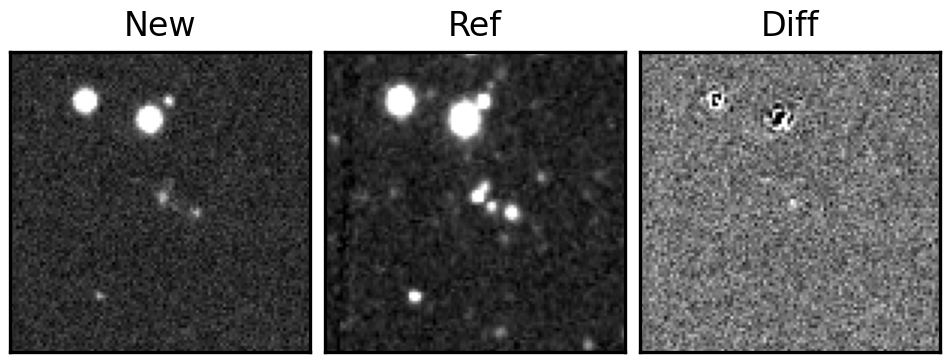
Label: real